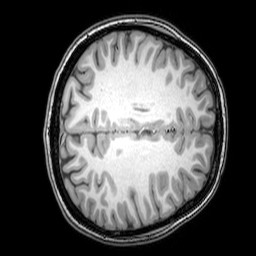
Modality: T1w
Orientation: axial
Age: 24
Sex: female
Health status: healthy
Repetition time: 0.081 s
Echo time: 0.037 s